Interaction volume radius: 10 \u00c5
Interaction volume height: 20 \u00c5
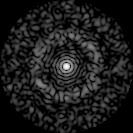
Disorder parameter: 0.8439